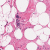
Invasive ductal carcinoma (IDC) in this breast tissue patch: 0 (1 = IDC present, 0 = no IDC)